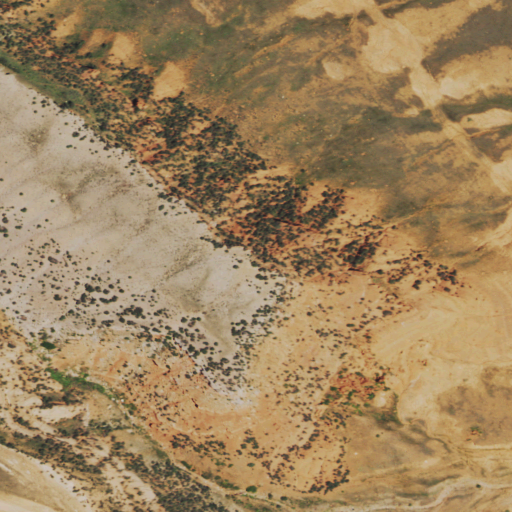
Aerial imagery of mountain in Wyoming named Roughlock Hill containing grassland, shrub, medium intensity development, and low intensity development